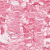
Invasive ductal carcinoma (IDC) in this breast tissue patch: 0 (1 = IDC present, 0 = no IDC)